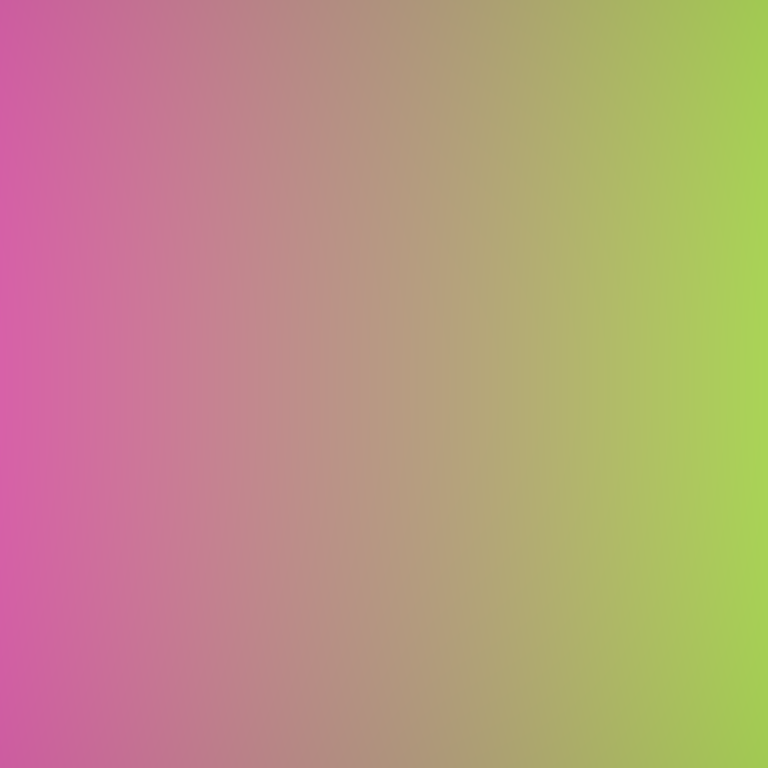
Abstract light effect, smooth gradient from soft pink to bright green, calm atmosphere, diffuse light, no room, no furniture, no objects.